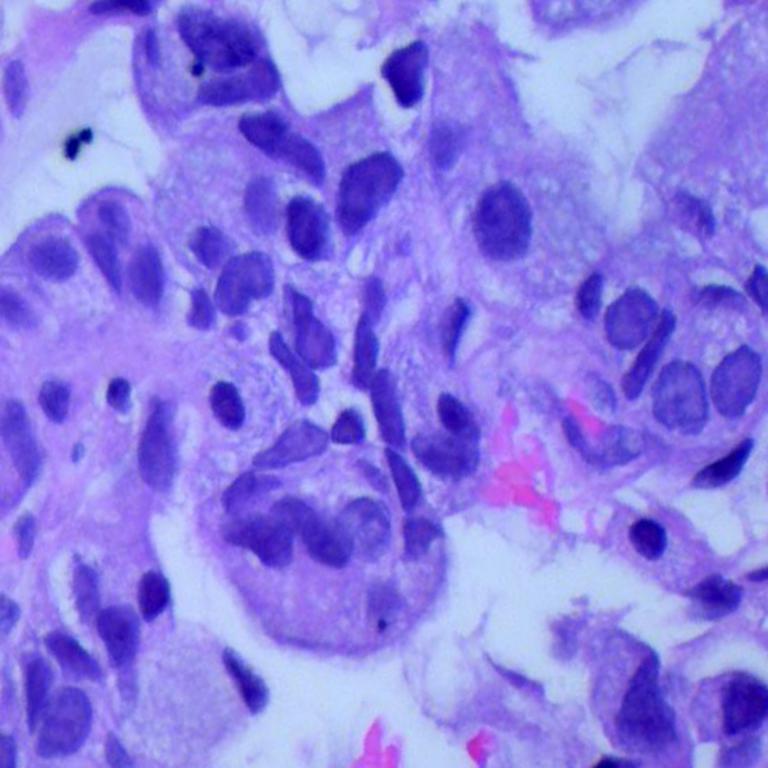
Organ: lung
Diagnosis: adenocarcinomas